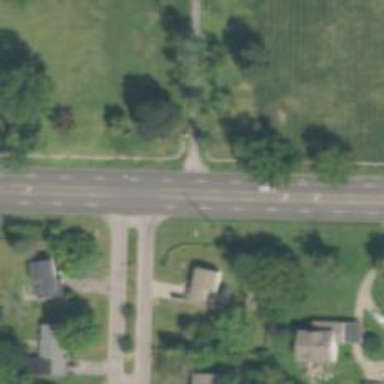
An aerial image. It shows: Secondary road with asphalt surface.